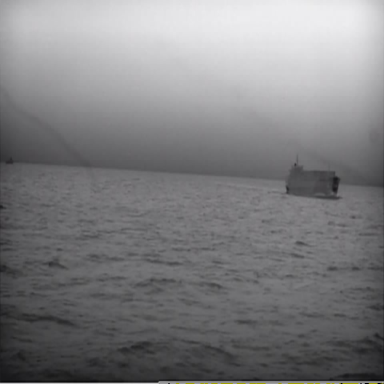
There is a container_ship in the infrared image.